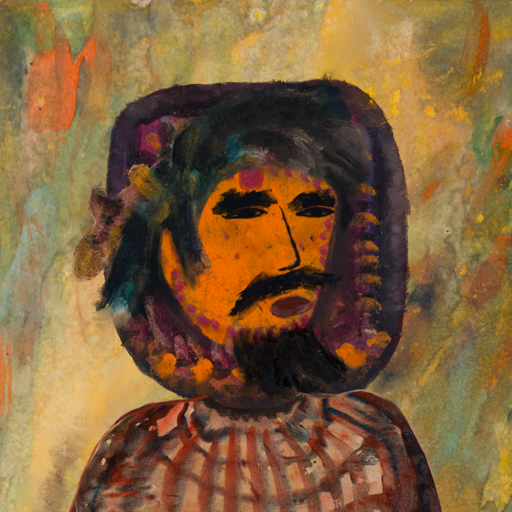
Background: Comrade, Head And Neck Side: Doll_w_Hair, Face Side: Mosgoul, Bust: Orphan, Hair Side: Pipe, Head Accessory: Blank, Second Necklace: Blank, Necklace: Blank, Baby: Blank